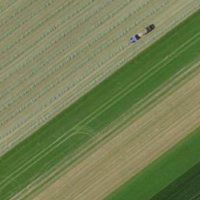
EUNIS habitat code: 52
Species observed at this site:
Corvus corone
Turdus philomelos
Sturnus vulgaris
Emberiza citrinella
Troglodytes troglodytes
Chloris chloris
Streptopelia decaocto
Passer domesticus
Fringilla coelebs
Buteo buteo
Sylvia atricapilla
Turdus merula
Phylloscopus collybita
Alauda arvensis
Parus major
Erithacus rubecula
Hirundo rustica
Milvus milvus
Pica pica
Phoenicurus ochruros
Sitta europaea
Motacilla alba